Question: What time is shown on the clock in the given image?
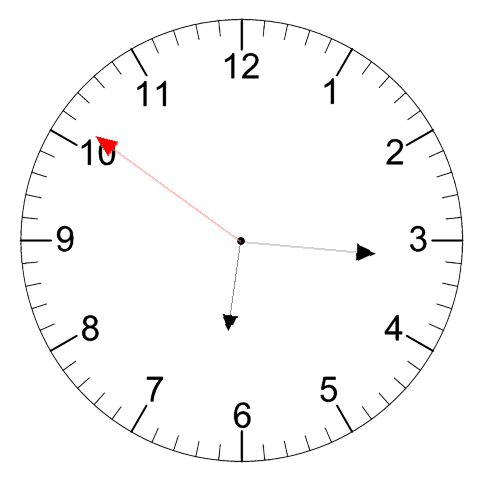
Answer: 06:15:51